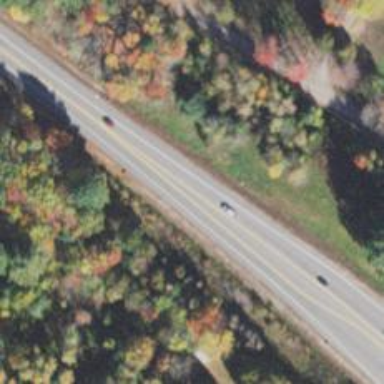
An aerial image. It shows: Asphalt road classified as trunk highway.